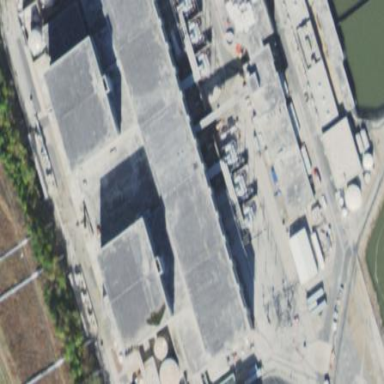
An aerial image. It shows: Building with nuclear power generator inside.